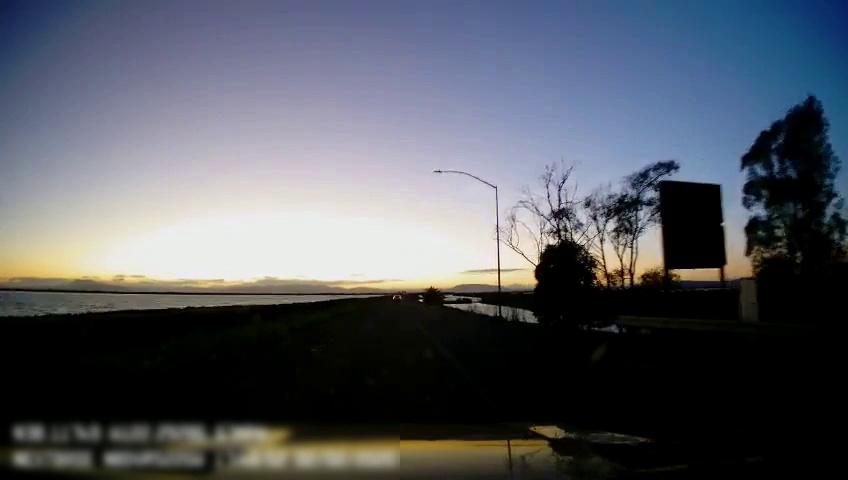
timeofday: Dusk/Dawn/Twilight
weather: Sunny
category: Drivable Space
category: Vehicles | Car
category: Lanes | Current Lane
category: Lanes | Current Lane